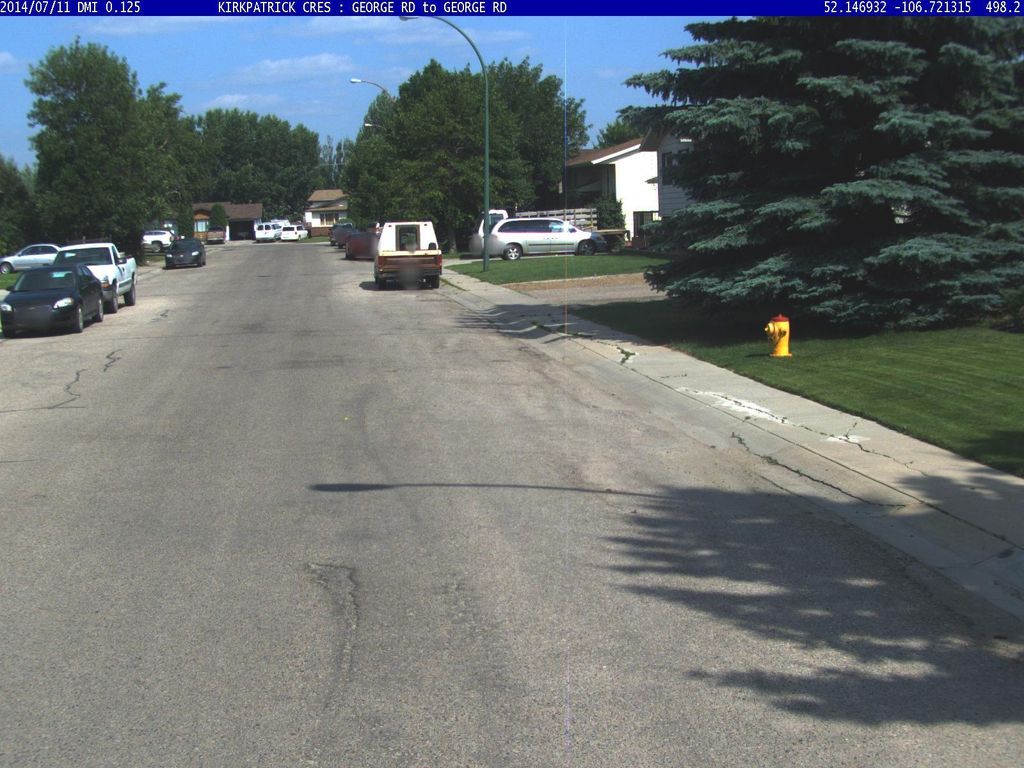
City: saskatoon